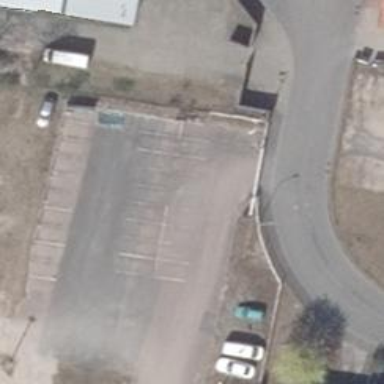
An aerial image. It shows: Road serving as parking aisle.